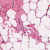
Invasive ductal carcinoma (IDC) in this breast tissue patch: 0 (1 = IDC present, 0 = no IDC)